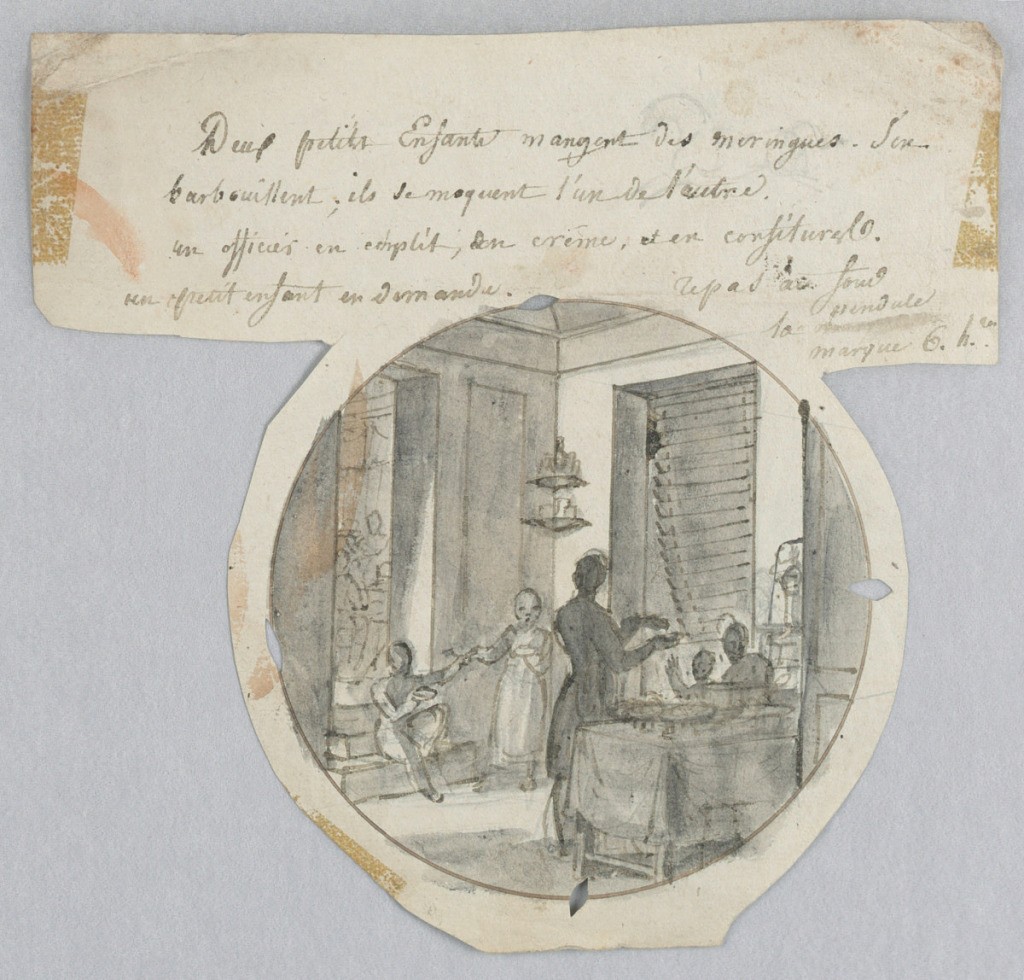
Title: Design for a Painted Porcelain Plate, Les Meringues (Meringues) for the Service des Objets de Dessert (Dessert Service)
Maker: Jean Charles Develly, French, 1783 - 1849
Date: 1819–20
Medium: Pen and brown ink, brush and gray wash, graphite on cream laid paper, border in pen and brown ink
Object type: Drawing
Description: Design for a painted porcelain plate, rondel. Kitchen/pantry scene. Figure of a woman/man viewed from behind offers a meringue to a child seated at a table, right foreground.  Two children, one of whom is seated on a step in the left middleground, the other stands to the right, are eating meringues and teasing each other.  Another room, filled with figures, is visible through a door at the left, perhaps indicating a restaurant setting.  A stairway to an upper floor is visible through a doorway at right of center.